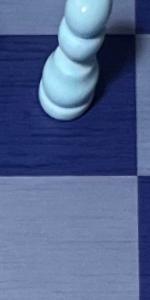
Label: Empty